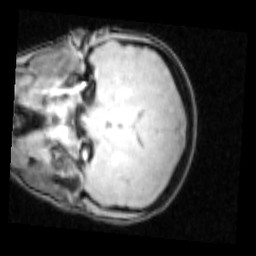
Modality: PDw
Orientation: coronal
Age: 24
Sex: female
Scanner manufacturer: siemens
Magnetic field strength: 3 T
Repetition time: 0.25 s
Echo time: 0.00103 s